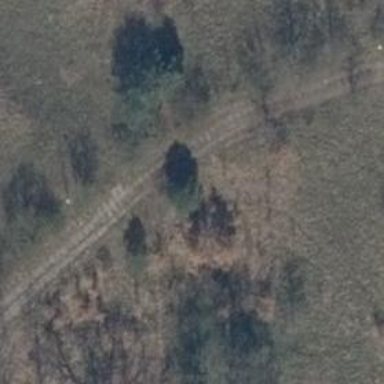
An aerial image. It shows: Track with grade3 tracktype.